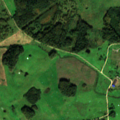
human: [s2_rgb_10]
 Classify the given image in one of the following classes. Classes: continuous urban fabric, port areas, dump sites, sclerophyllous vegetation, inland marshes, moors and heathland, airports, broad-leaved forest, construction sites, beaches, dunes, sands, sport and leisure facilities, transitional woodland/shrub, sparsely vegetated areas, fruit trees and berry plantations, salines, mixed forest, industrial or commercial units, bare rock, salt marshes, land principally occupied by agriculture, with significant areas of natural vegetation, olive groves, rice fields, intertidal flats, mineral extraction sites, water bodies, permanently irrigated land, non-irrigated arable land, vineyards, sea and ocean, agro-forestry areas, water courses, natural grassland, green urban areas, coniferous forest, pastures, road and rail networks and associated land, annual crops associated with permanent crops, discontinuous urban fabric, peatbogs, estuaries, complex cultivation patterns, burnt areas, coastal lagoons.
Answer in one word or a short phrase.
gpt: non-irrigated arable land, pastures, complex cultivation patterns, land principally occupied by agriculture, with significant areas of natural vegetation, broad-leaved forest